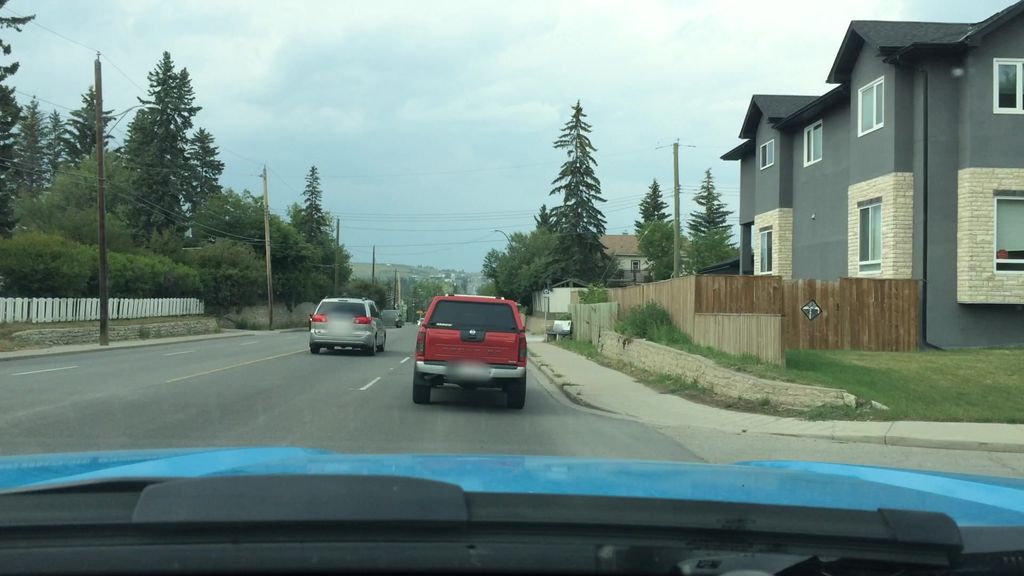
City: calgary